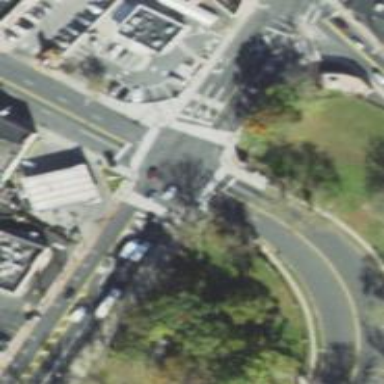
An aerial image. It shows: Marked crossing on footway.